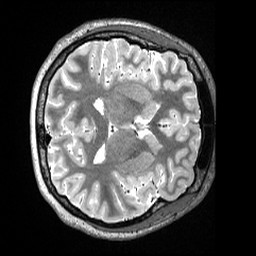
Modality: T2w
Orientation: axial
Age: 25
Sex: female
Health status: ill
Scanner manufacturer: siemens
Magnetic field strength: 3 T
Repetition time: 3.2 s
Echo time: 0.563 s